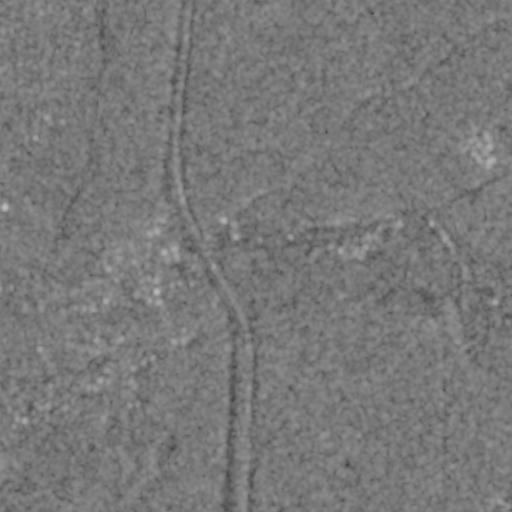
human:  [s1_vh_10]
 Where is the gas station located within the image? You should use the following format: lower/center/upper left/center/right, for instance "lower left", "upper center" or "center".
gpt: The gas station is located in the center left of the image.
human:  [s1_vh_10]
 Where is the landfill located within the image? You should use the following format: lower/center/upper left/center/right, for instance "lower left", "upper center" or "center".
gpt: The landfill is located in the center of the image.
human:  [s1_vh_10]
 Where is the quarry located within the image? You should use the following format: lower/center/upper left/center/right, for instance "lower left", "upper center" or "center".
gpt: There is no quarry in the image.

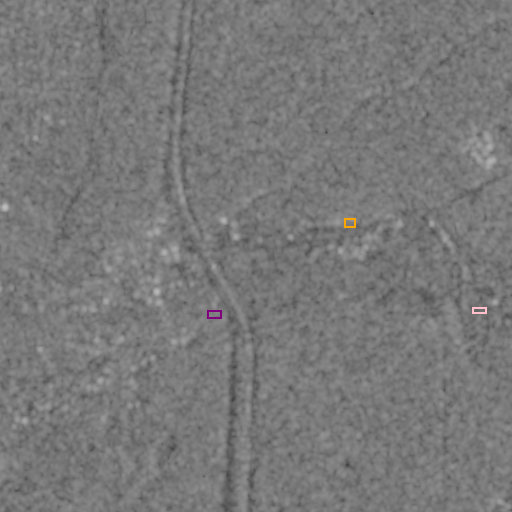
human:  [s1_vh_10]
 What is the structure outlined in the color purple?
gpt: The structure outlined in purple is a landfill.
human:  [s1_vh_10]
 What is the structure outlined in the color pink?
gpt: The structure outlined in pink is a park.
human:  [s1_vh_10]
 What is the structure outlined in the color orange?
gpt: The structure outlined in orange is a parking lot.
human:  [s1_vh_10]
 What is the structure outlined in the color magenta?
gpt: There is no magenta outline.